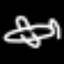
Label: airplane